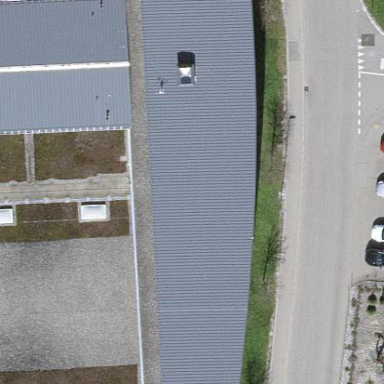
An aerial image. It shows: Part of building.